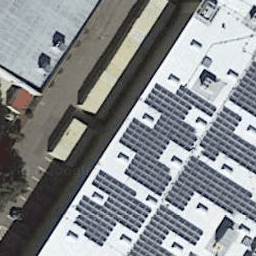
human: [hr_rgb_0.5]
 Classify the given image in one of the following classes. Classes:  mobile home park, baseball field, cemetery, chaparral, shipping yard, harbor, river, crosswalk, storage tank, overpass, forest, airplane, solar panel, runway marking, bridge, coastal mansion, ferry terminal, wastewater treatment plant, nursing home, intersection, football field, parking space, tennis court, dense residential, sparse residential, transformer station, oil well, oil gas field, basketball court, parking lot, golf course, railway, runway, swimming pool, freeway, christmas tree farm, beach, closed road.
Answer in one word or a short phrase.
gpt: solar panel